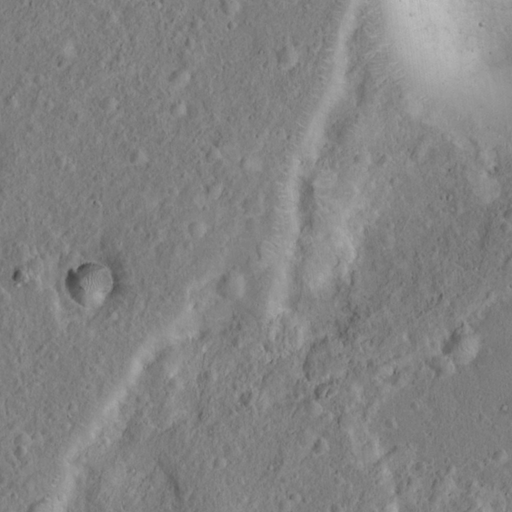
Classes present: Background, Cone